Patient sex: F
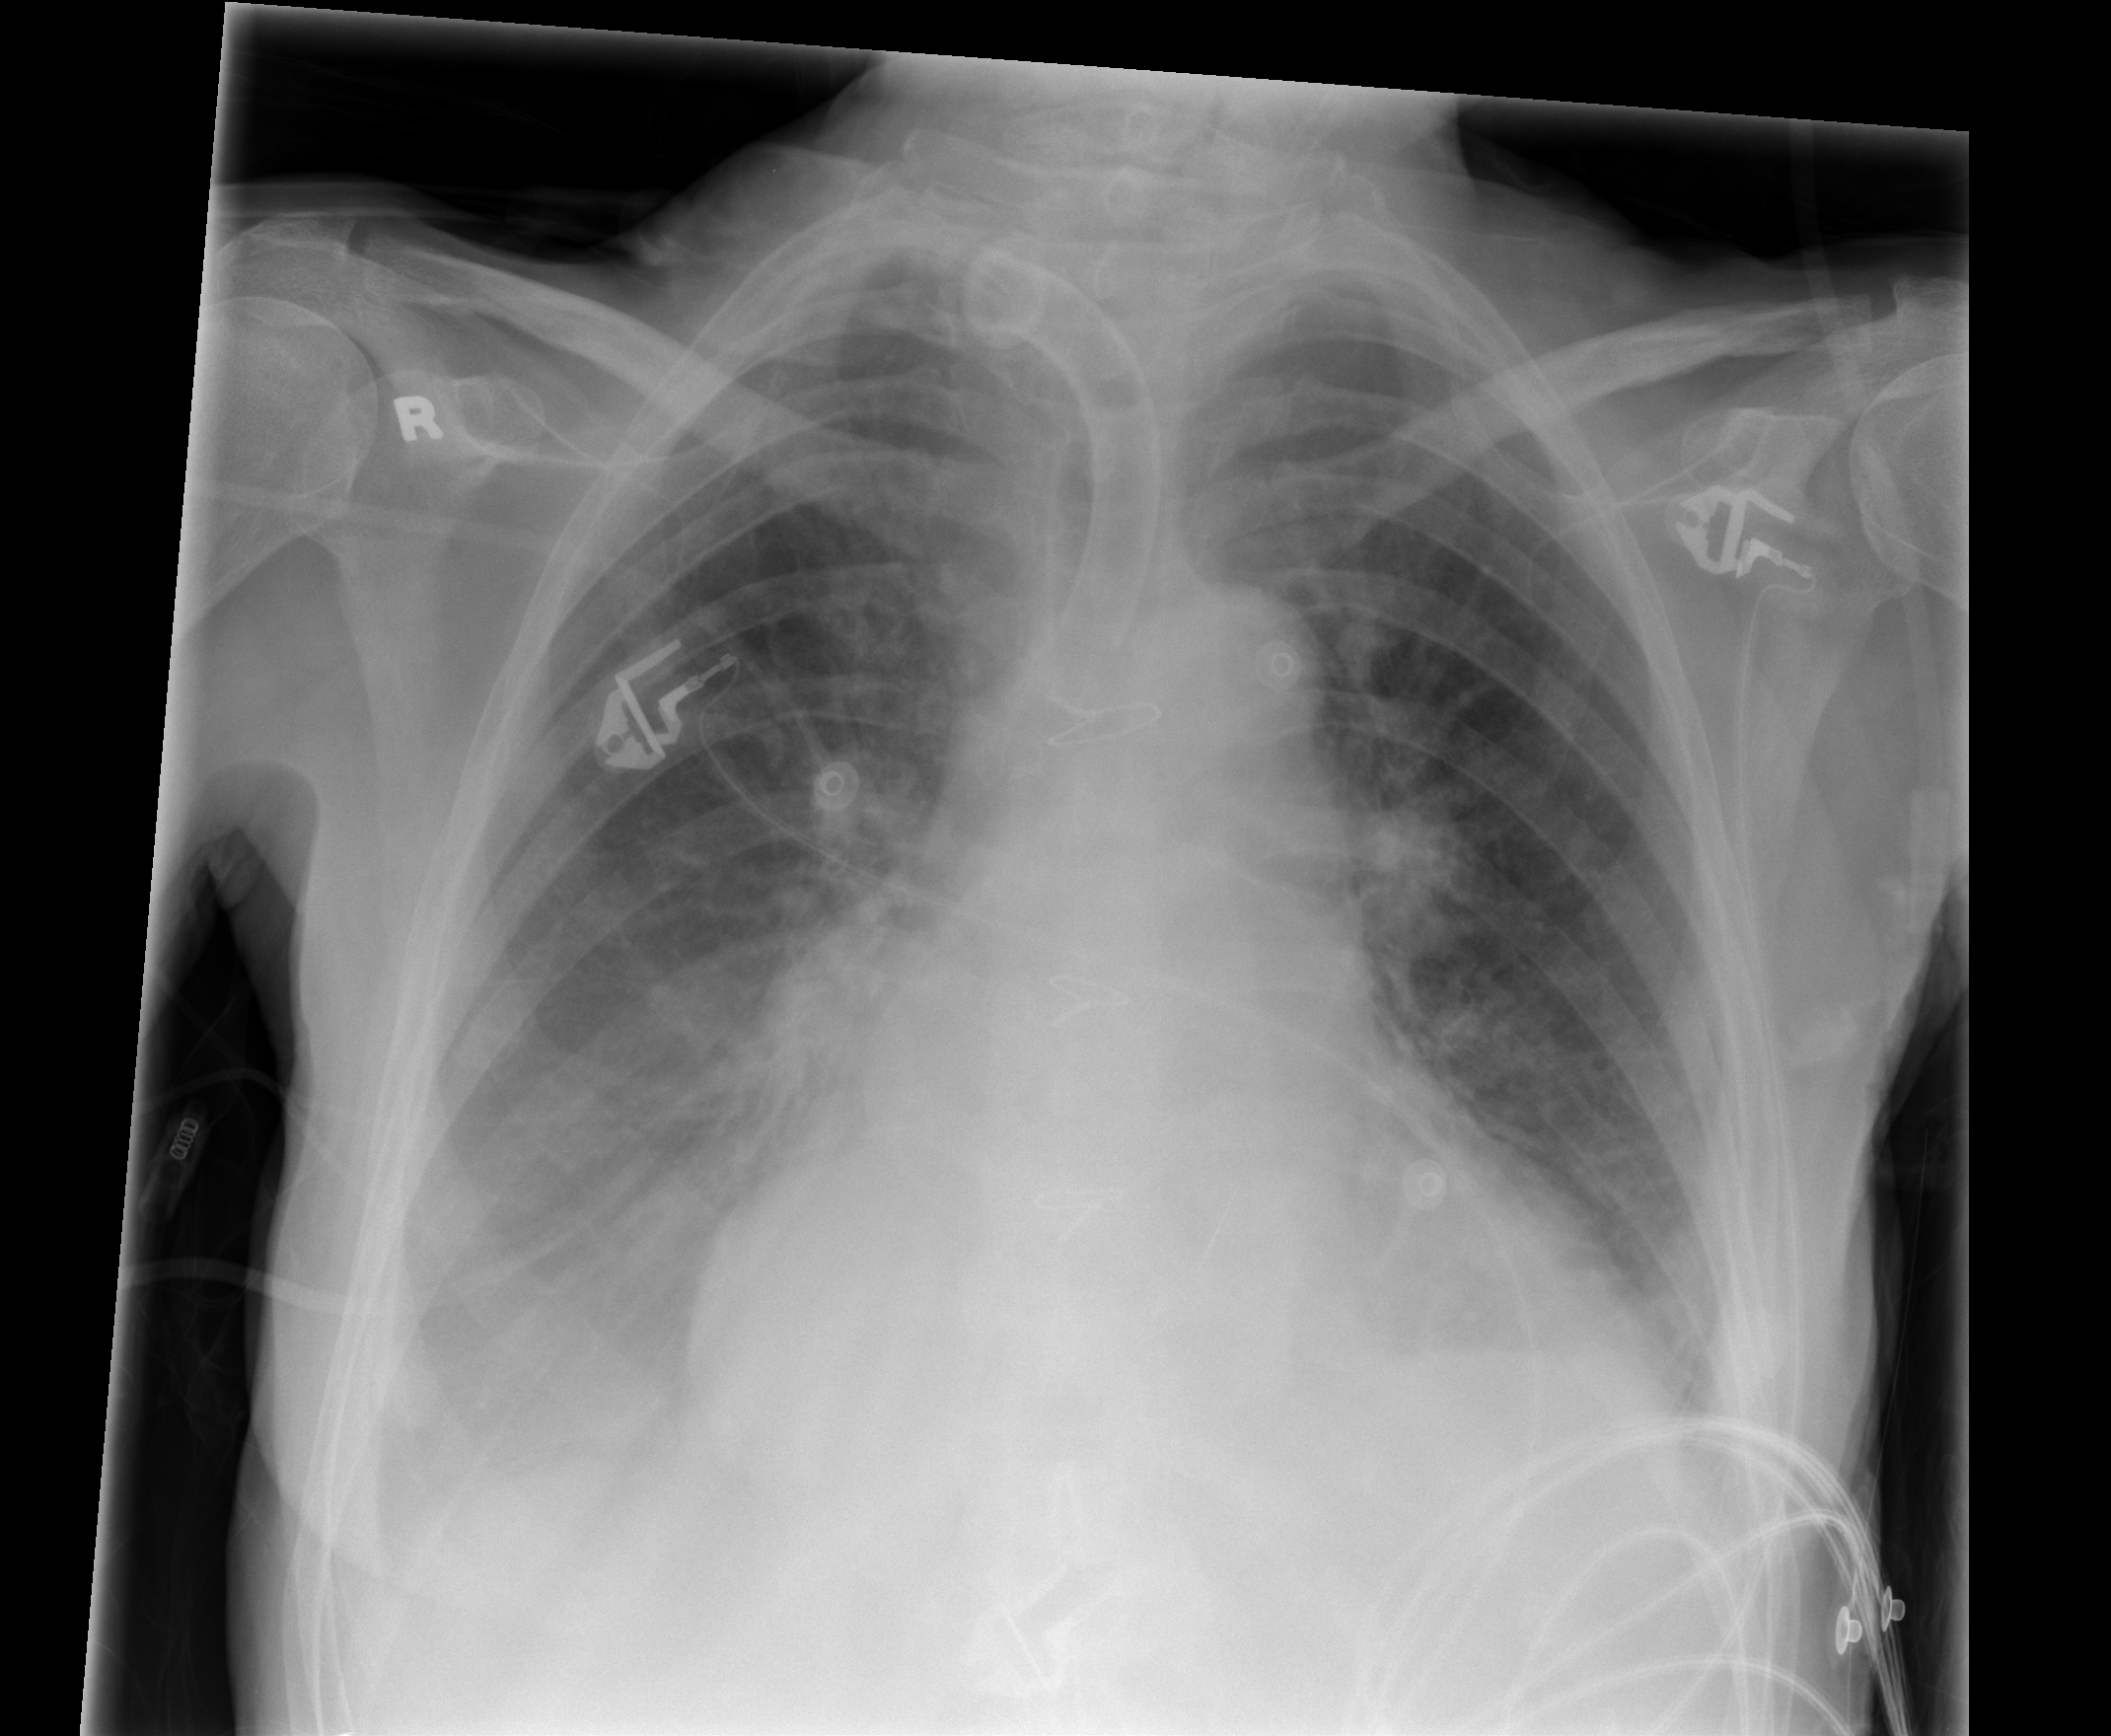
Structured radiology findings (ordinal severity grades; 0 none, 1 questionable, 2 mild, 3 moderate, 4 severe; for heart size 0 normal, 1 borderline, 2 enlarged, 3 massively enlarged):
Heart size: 3
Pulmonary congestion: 2
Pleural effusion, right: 3
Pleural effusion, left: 2
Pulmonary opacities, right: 1
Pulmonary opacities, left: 1
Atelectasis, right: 2
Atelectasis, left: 2